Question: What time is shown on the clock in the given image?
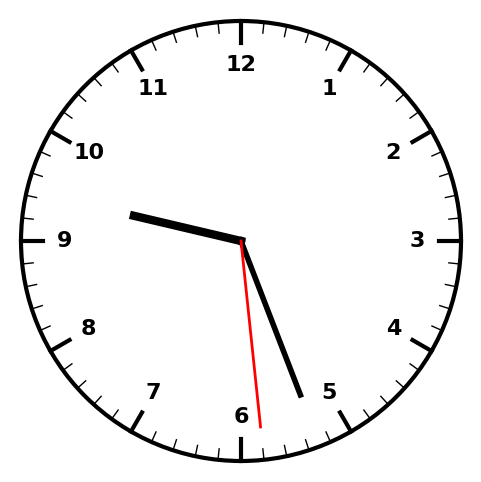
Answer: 09:26:29